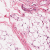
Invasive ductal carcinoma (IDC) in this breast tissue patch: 0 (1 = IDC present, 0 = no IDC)